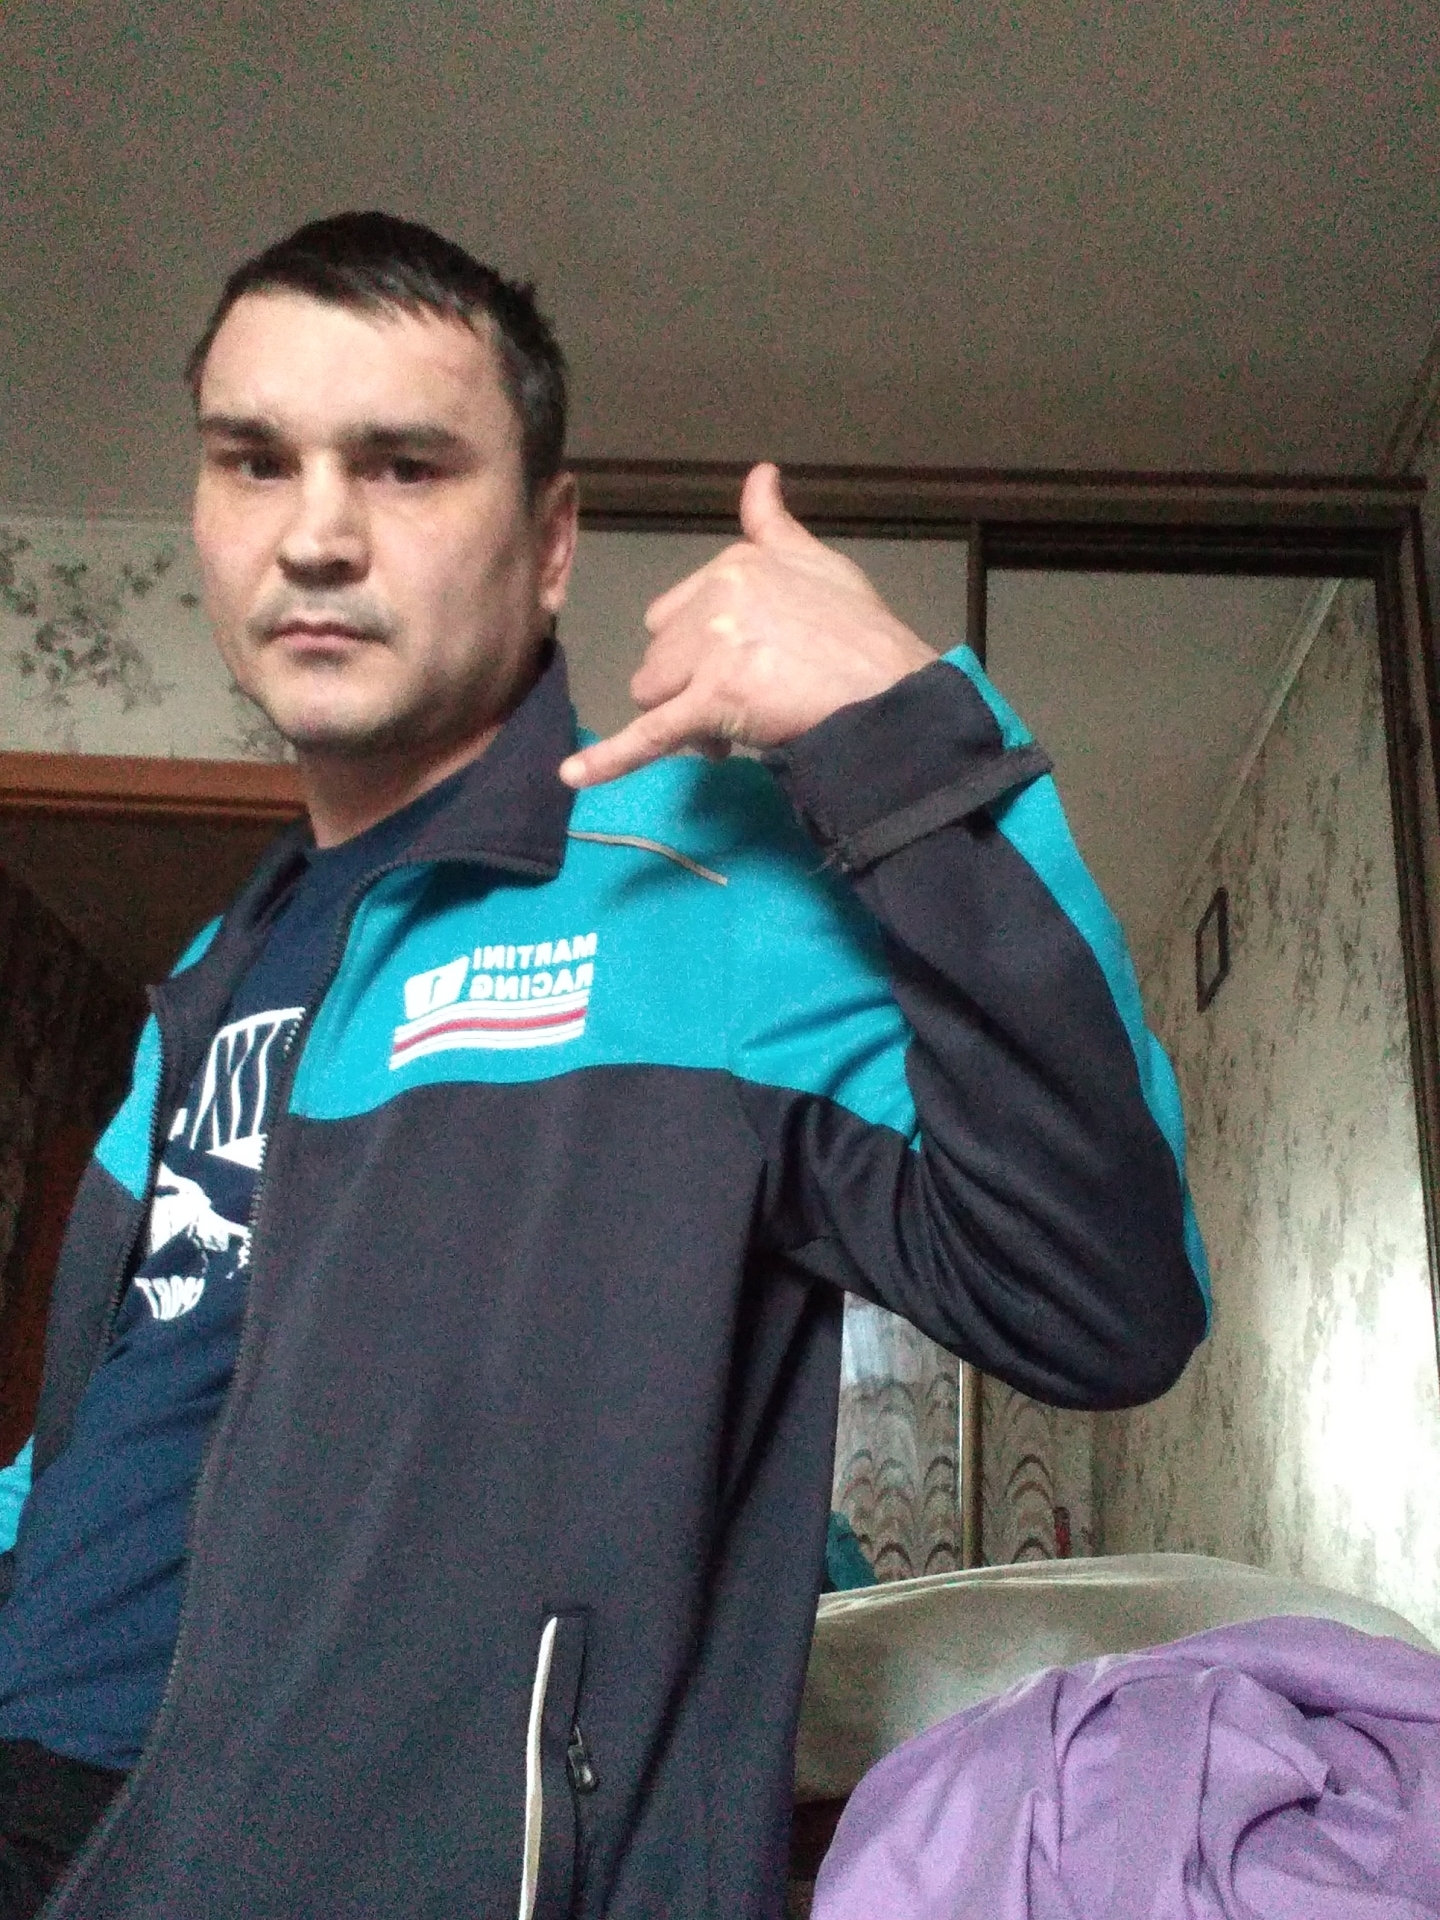
Label: noise